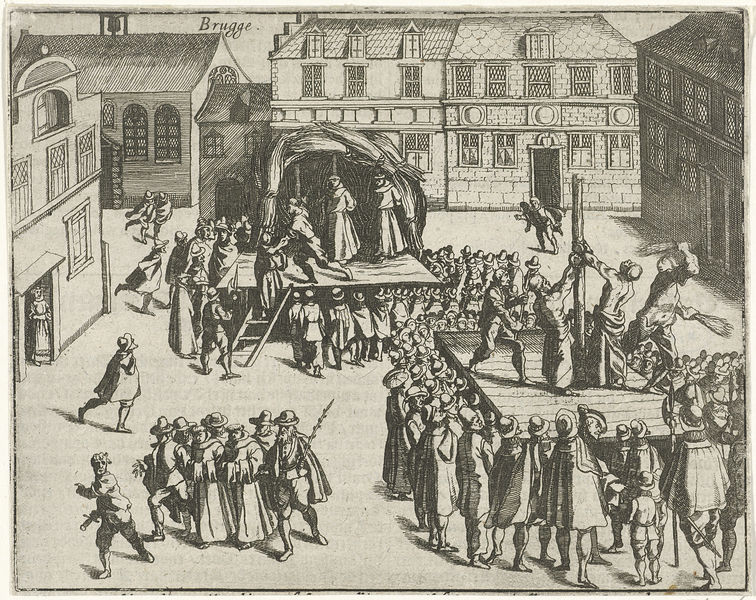
Titel: Brugse monniken op de brandstapel
Künstler: Simon Frisius
Standort: Amsterdam
Institution: Rijksmuseum
Schlagwörter: menschen, stadt, fenster, hut, hüte, haus, menge, hinrichtung, steine, häuser, bühne, holzschnitt, zuschauer, bündel, markt, platz, leiter, podest, fugen, tusche, hängen, pfahl, schwert, strafe, bürger, mauern, hasu, öffentlich, folter, brügge, bestrafung, brugge, peitschenhiebe